Brain MRI, t2w sequence, axial 2D slice.
Patient: age 27, sex F, weight 90 kg, height 1.9 m
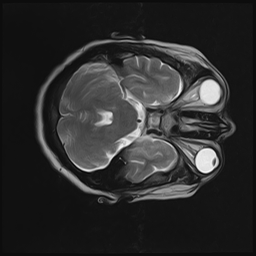